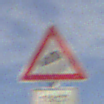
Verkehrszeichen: SeitenwindVonRechts
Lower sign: LaengeEinerStrecke4
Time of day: MorningAfternoon
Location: Outdoor (Suburban)
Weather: PartlyCloudy
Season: NotSpecified
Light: Natural